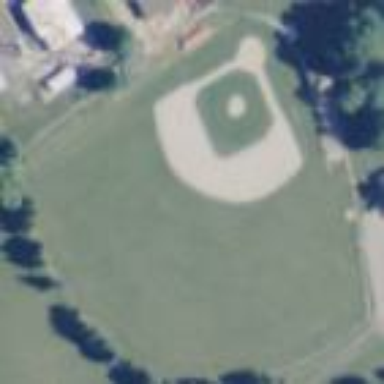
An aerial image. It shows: Grass pitch used for baseball.